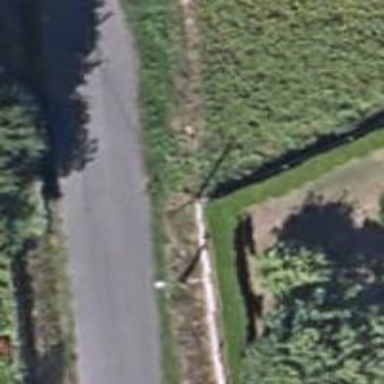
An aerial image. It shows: Fence.